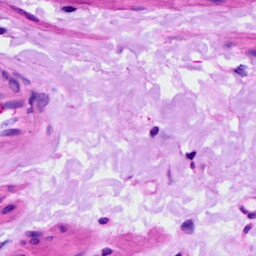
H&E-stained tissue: Ovarian